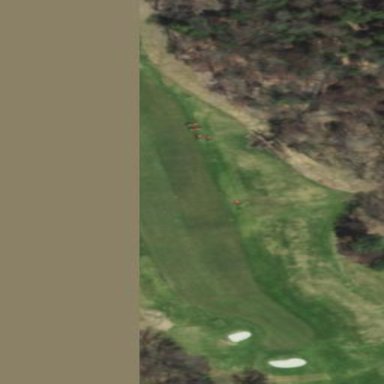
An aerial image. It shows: Scenic golf fairway.